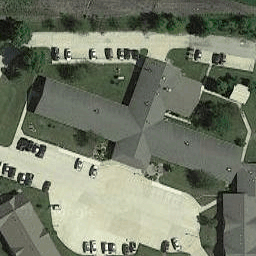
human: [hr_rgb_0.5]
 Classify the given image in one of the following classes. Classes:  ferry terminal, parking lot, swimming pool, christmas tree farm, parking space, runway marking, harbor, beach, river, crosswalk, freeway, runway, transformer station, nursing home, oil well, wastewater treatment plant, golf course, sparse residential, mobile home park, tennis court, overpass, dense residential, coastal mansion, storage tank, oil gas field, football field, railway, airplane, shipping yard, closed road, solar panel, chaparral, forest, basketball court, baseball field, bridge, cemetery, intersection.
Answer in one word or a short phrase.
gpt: nursing home